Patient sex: F
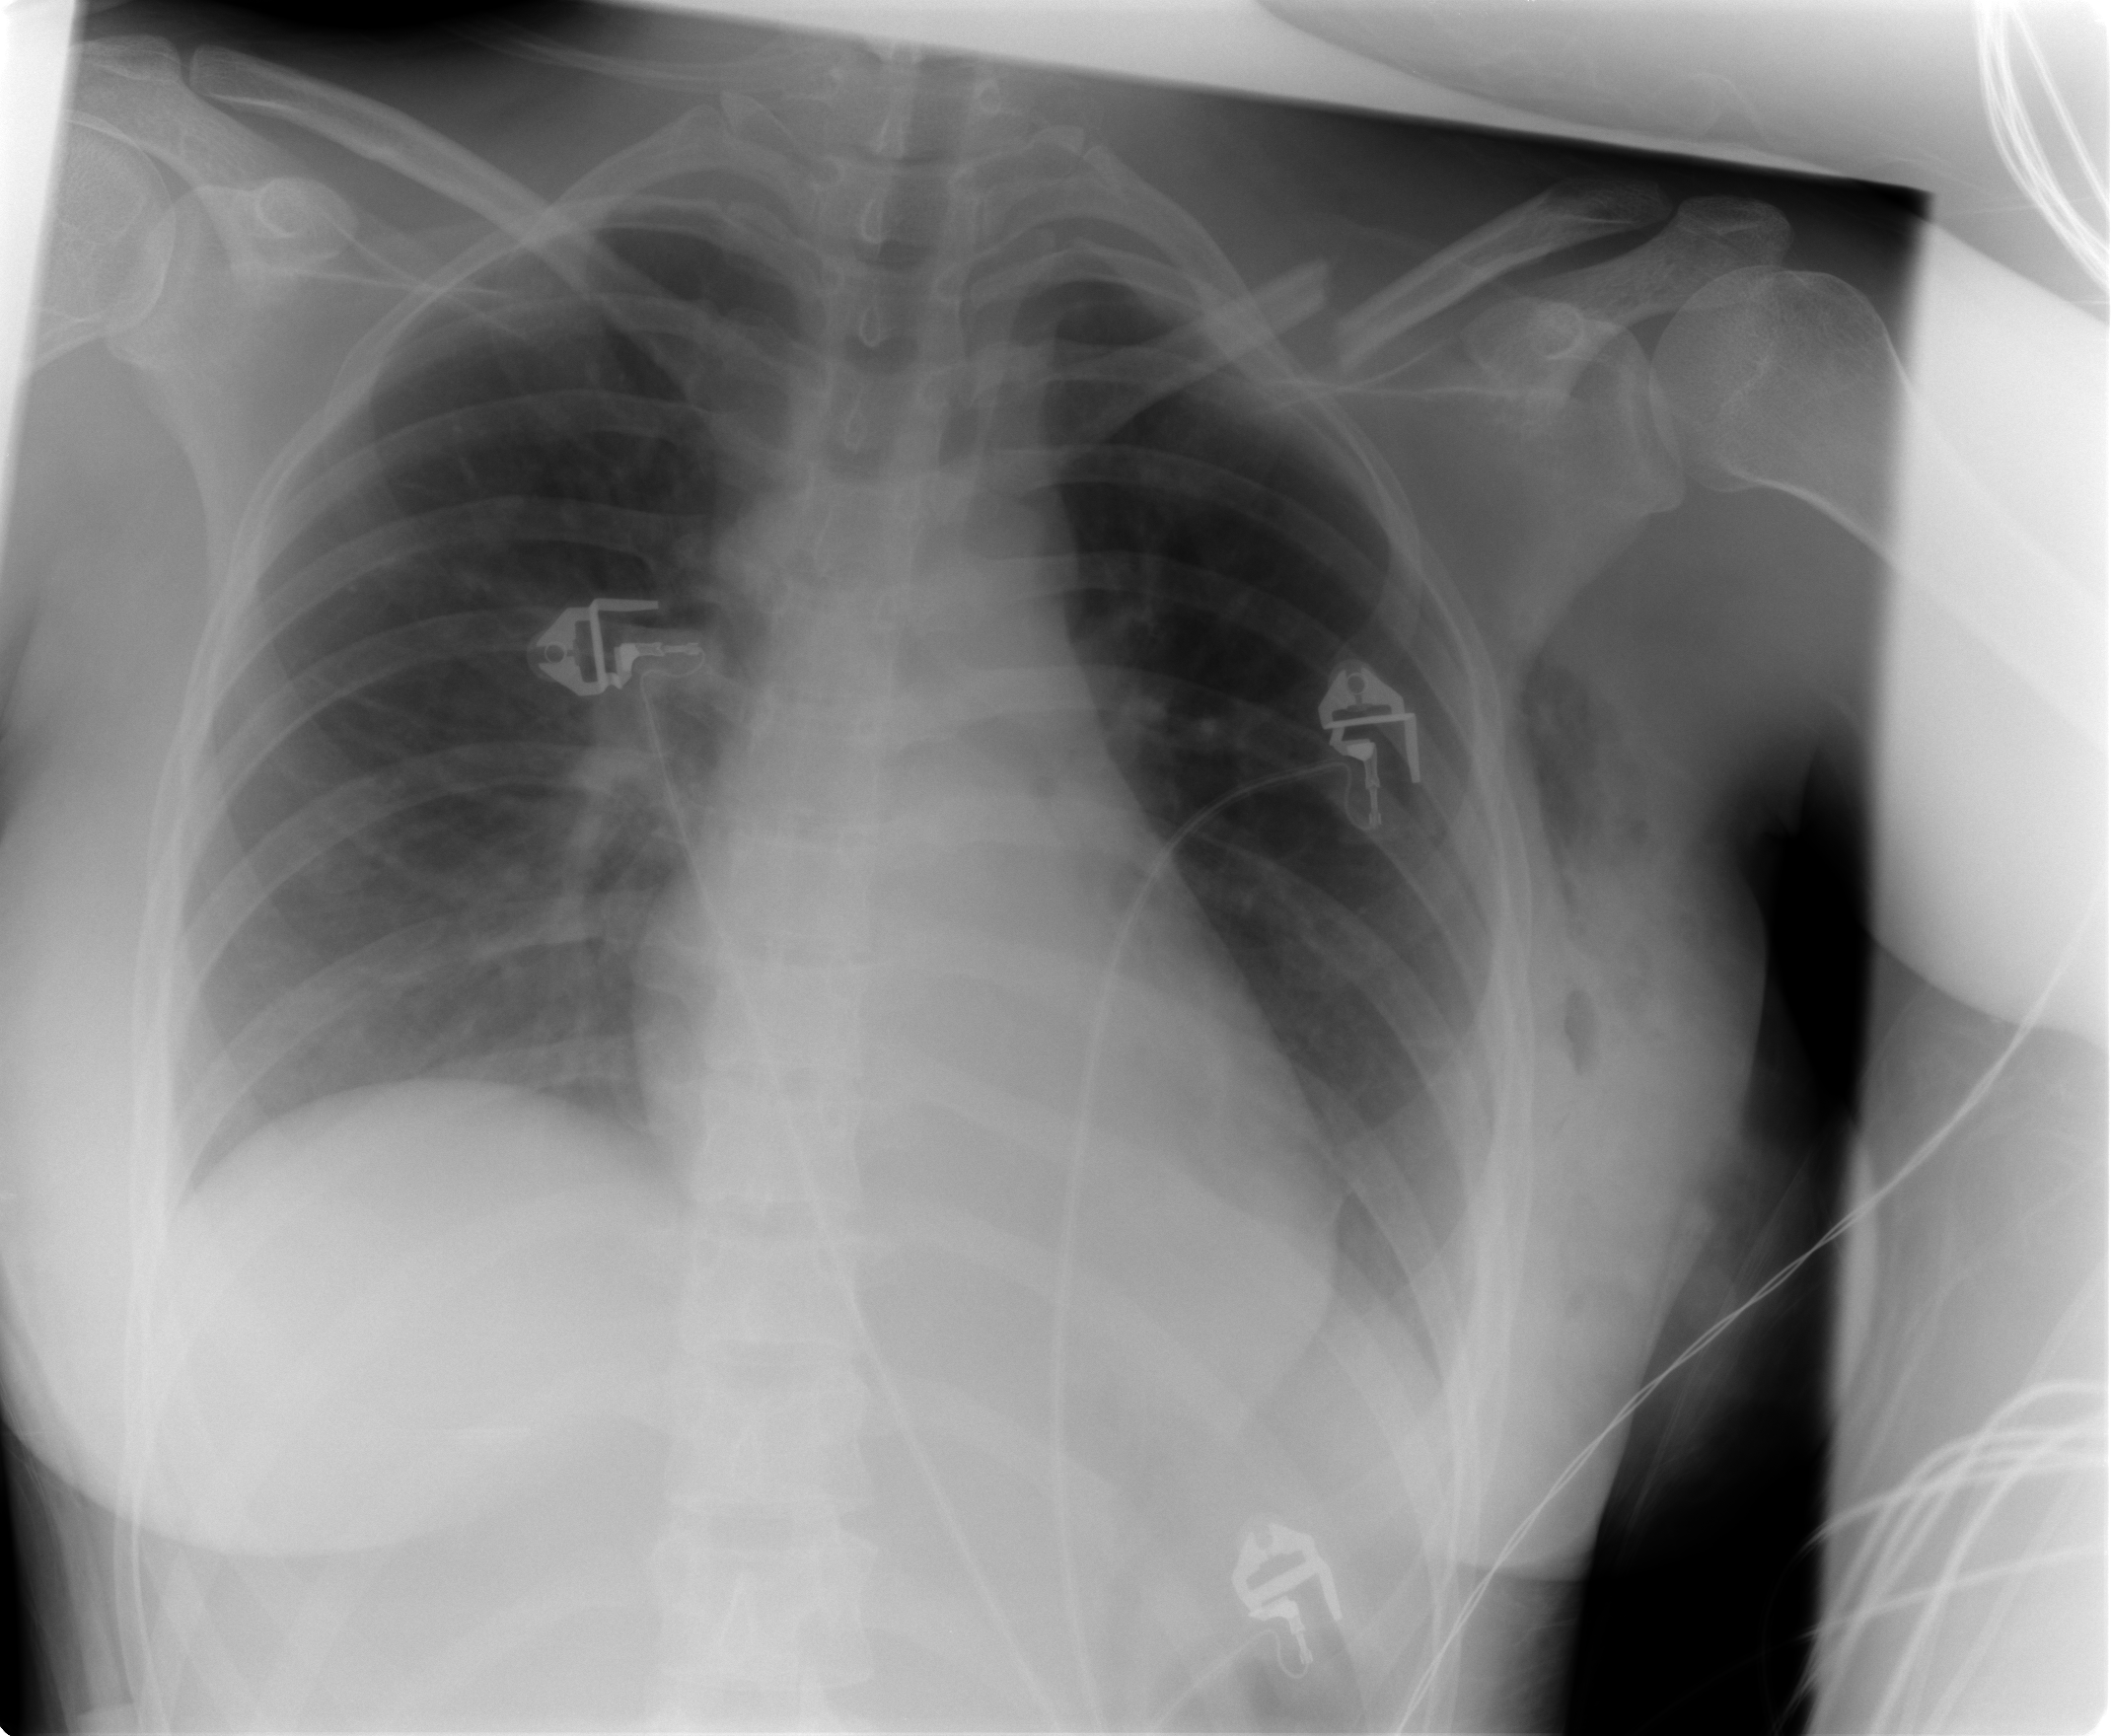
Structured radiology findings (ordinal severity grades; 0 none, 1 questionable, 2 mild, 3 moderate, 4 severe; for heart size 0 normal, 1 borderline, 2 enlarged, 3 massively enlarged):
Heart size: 0
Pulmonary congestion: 1
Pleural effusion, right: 0
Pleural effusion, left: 1
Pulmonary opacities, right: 1
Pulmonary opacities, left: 0
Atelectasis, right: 2
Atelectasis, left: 2